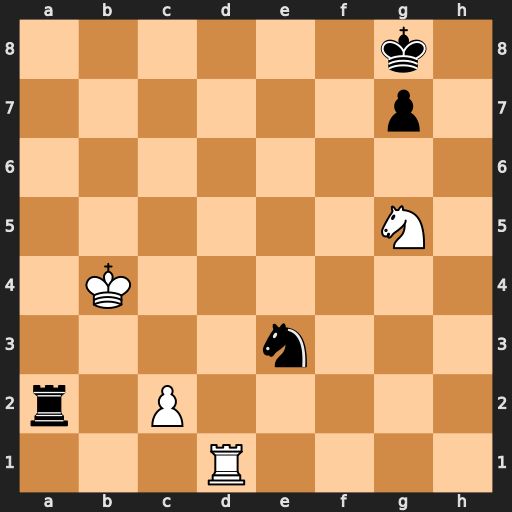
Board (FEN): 6k1/6p1/8/6N1/1K6/4n3/r1P5/3R4
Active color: w
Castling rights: -
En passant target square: -
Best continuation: Rd8#